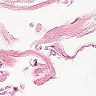
Metastatic tissue present: no